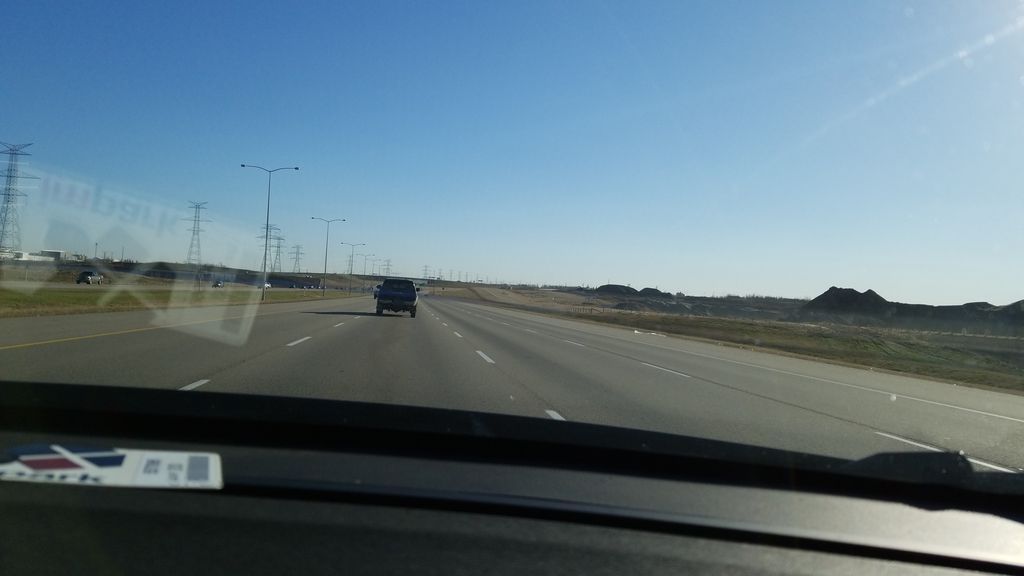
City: edmonton